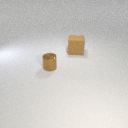
large brown rubber cube to the right of small brown metal cylinder